Question: Count the number of objects in the diagram.
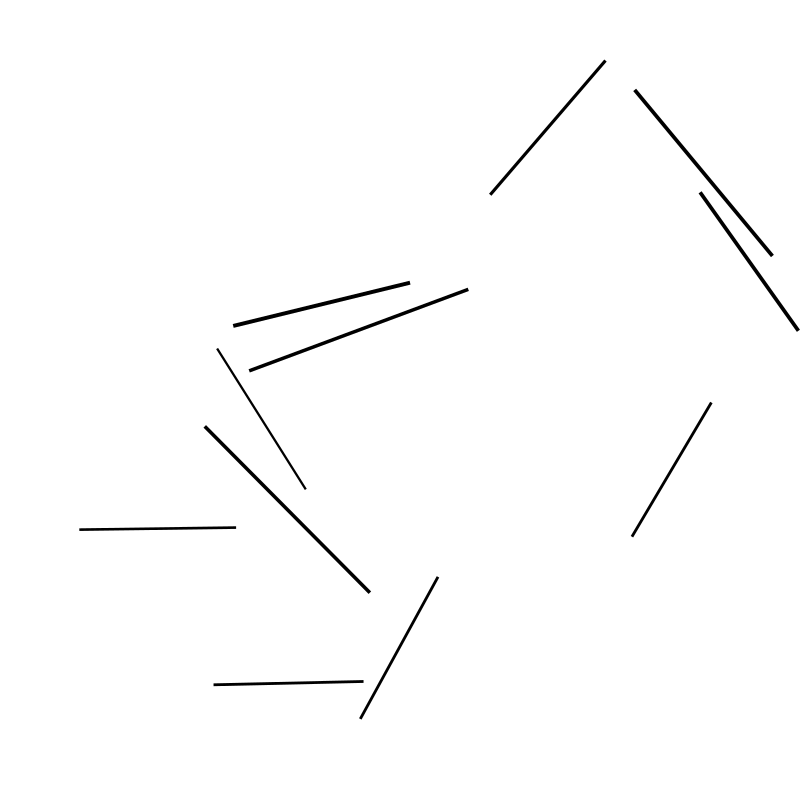
Answer: 11